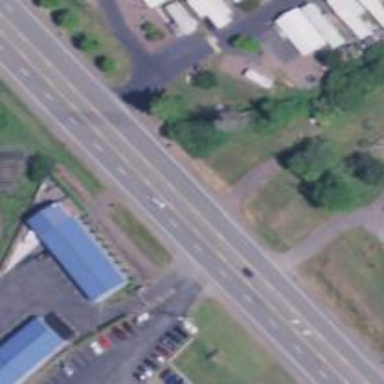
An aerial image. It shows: Asphalt trunk highway.